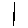
Label: line